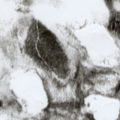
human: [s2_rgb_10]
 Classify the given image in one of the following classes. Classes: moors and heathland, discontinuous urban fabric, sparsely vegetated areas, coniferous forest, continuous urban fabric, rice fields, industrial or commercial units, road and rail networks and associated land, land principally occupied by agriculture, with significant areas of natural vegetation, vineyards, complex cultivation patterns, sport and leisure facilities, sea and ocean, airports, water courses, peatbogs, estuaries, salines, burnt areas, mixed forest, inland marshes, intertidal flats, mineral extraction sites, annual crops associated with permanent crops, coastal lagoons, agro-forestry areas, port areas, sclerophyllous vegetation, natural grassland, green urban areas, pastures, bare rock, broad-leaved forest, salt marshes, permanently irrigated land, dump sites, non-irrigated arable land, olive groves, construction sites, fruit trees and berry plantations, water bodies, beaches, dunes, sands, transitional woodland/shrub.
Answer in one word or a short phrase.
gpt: coniferous forest, transitional woodland/shrub, peatbogs